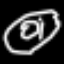
Label: donut